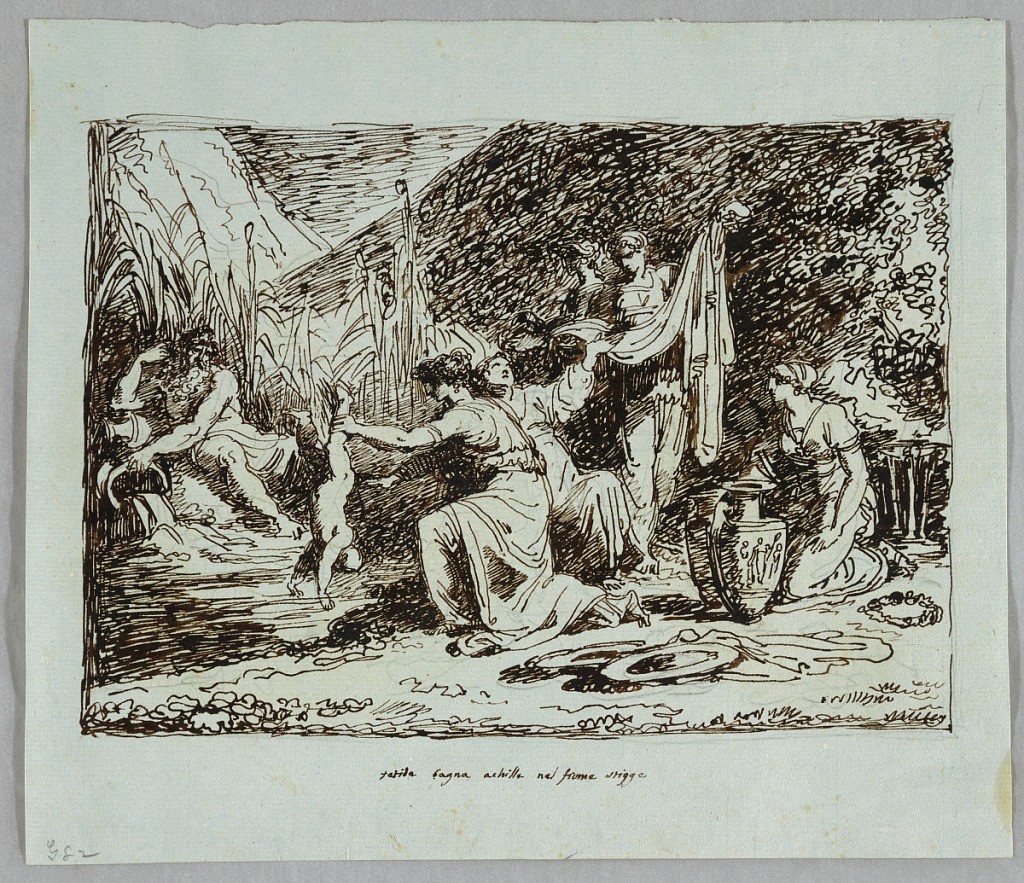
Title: Thetis Plunges Achilles in River Styx
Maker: Felice Giani, Italian, 1758–1823
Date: ca. 1790
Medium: Pen and brown ink over traces of graphite on light blue paper
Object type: Drawing
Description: Water flows from jar of god in narrow valley. Thetis holds kneeling Achilles by his right leg. She is accompanied by four girls, two of whom hold towel.